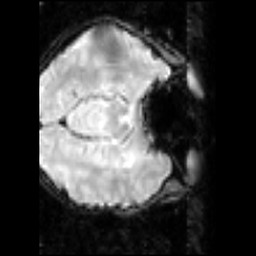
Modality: inplaneT2
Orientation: axial
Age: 25
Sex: female